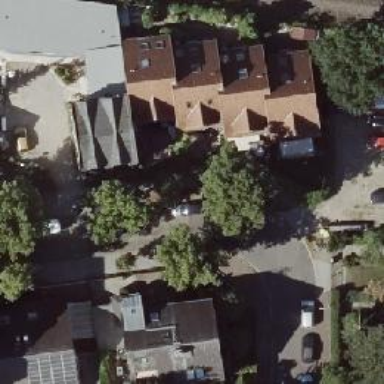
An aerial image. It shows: Residential road with sidewalks on both sides.